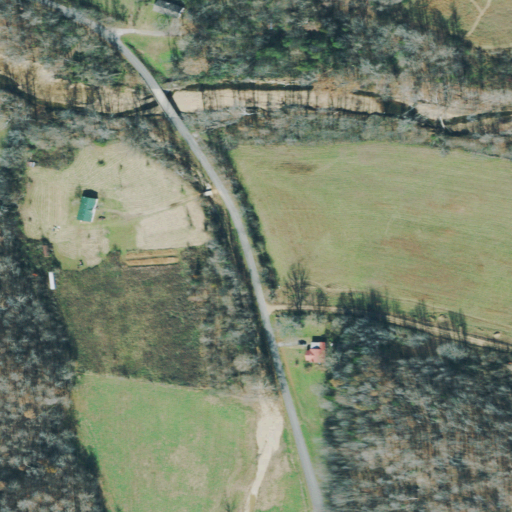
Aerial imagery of valley in Tennessee named Arnold Hollow containing pasture, deciduous forest, open development, mixed forest, and low intensity development